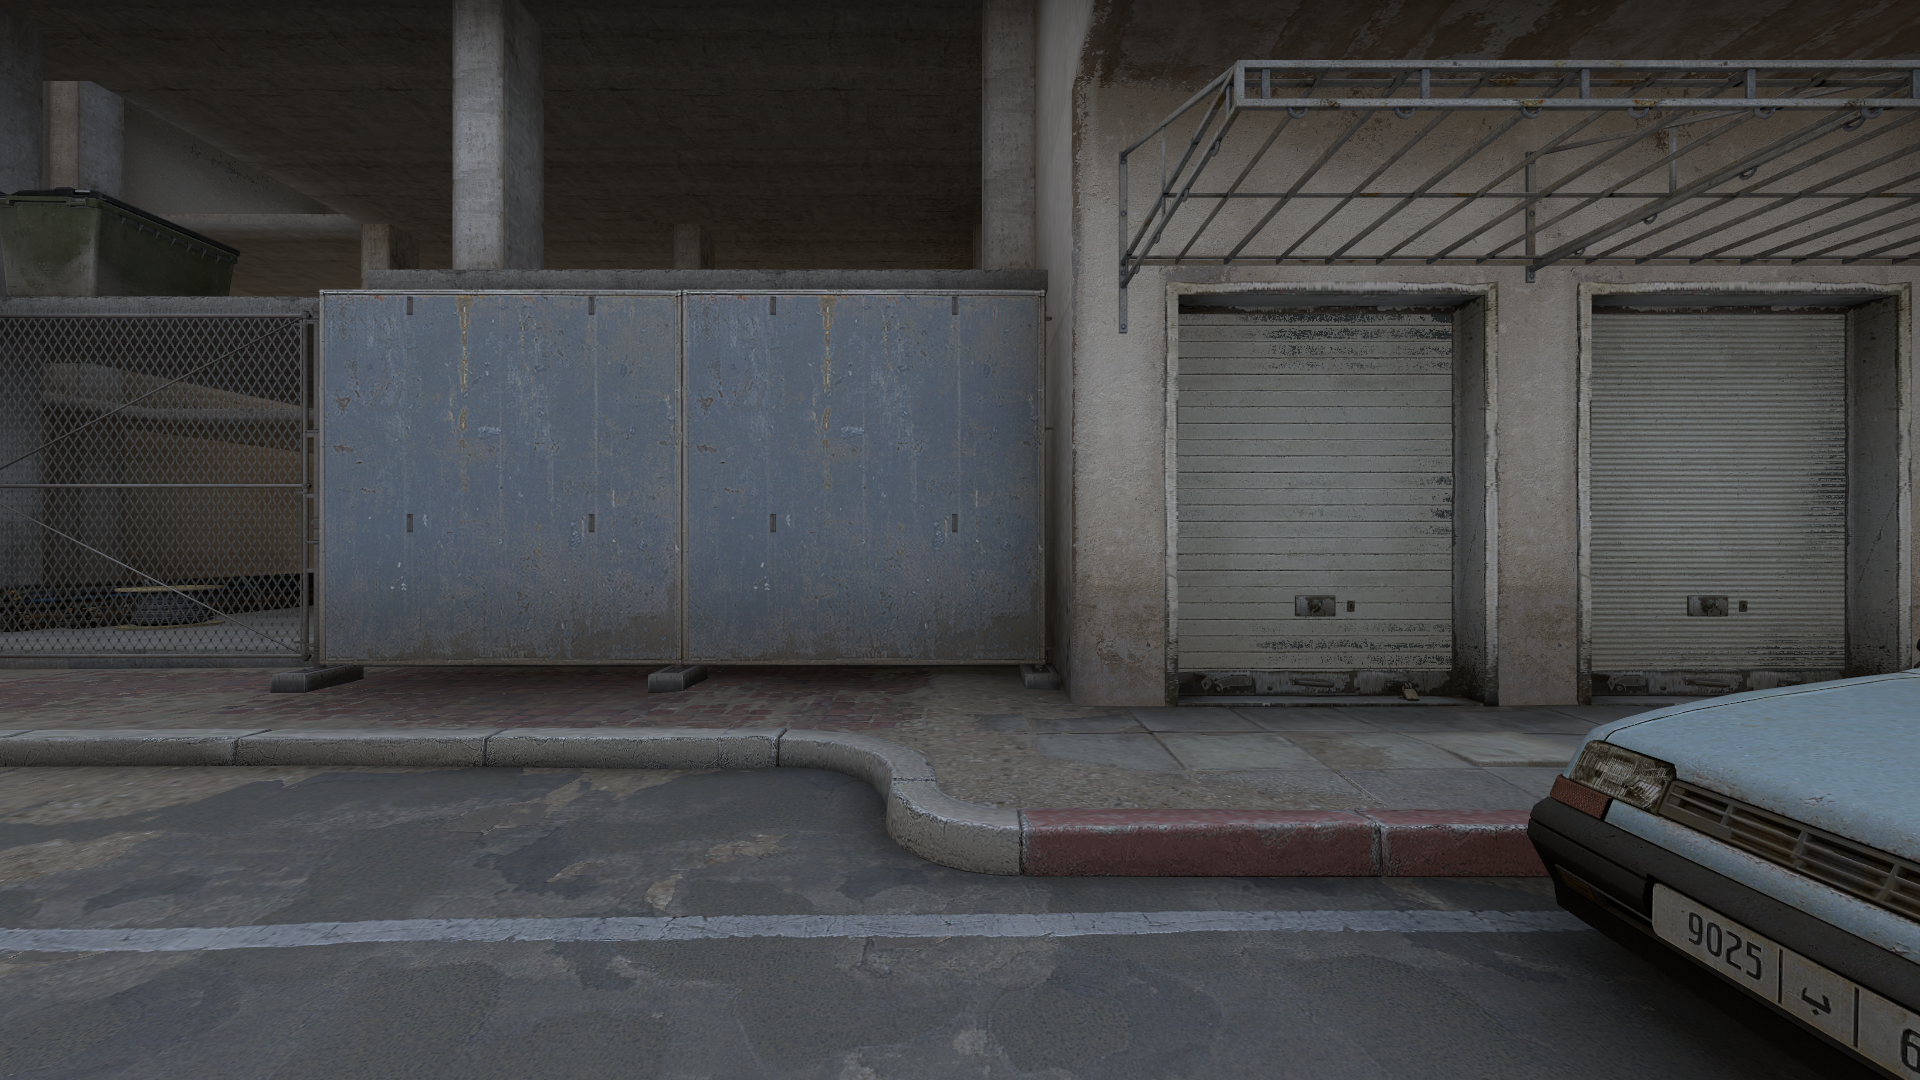
Map: de_dust2